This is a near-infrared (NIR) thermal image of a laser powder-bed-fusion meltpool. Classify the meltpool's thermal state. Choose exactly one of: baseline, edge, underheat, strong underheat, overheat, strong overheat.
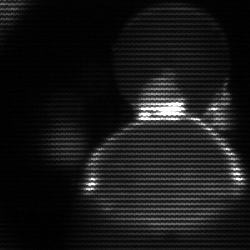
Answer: edge